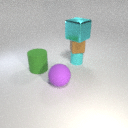
large cyan metal cube above small cyan rubber cylinder